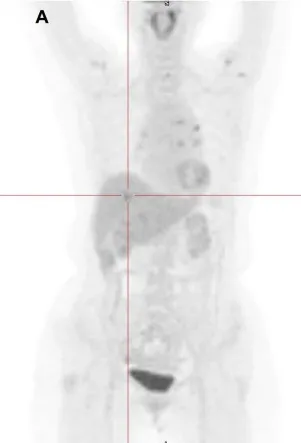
18FDG PET-CT images. Maximum intensity projection PET (A).
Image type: radiology (pet)